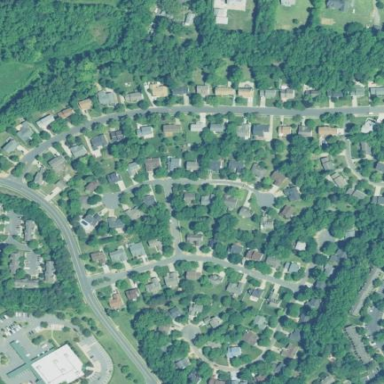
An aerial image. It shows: Residential area within neighborhood.